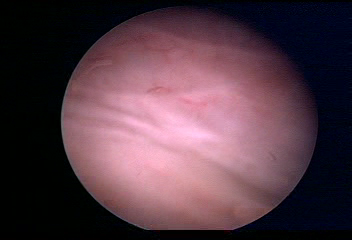
Modality: WLC
Class: Normal mucosa
Bladder cancer association: No